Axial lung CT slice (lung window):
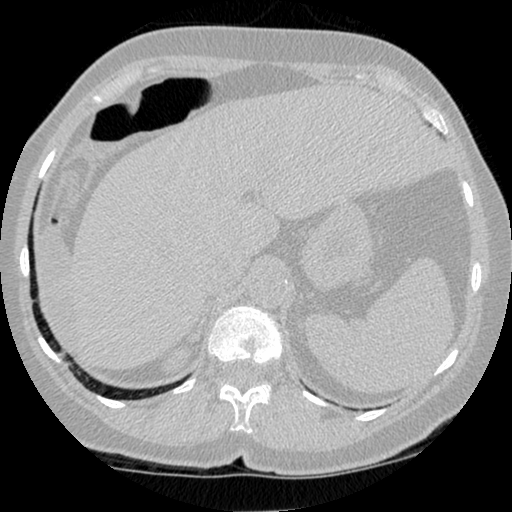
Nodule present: no